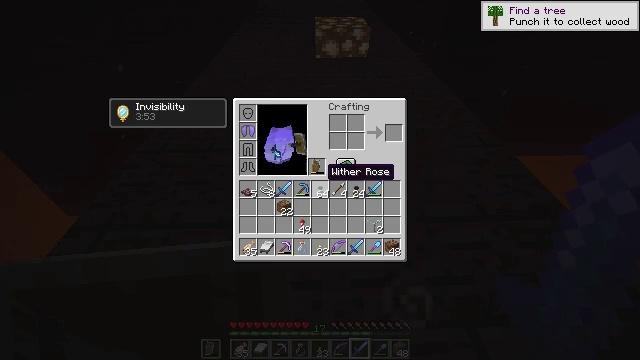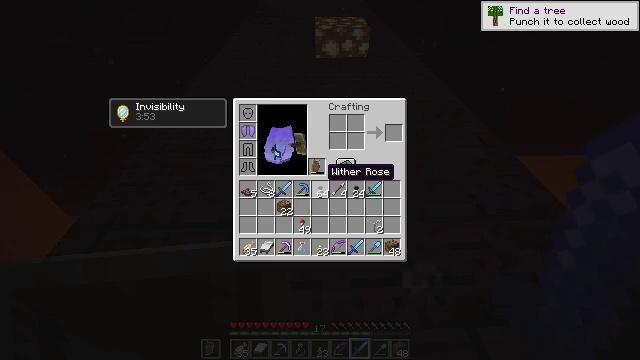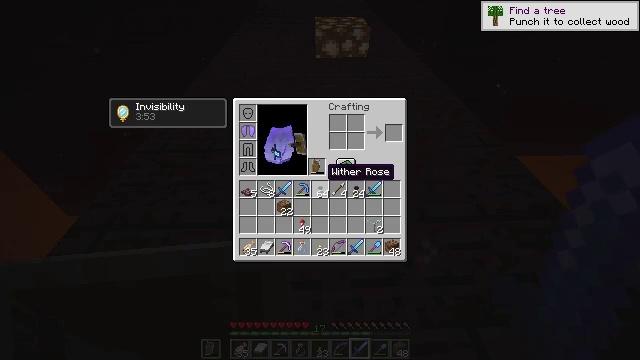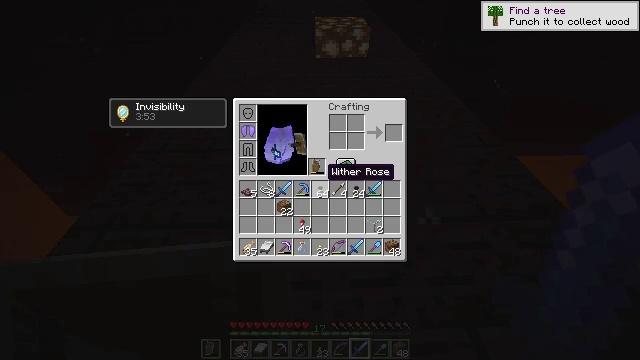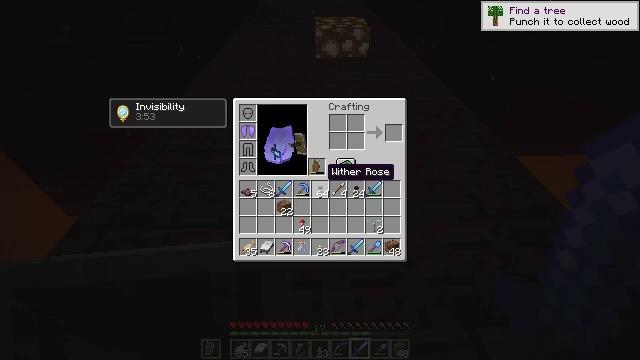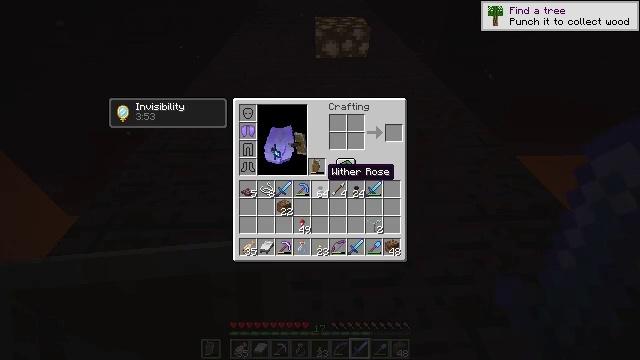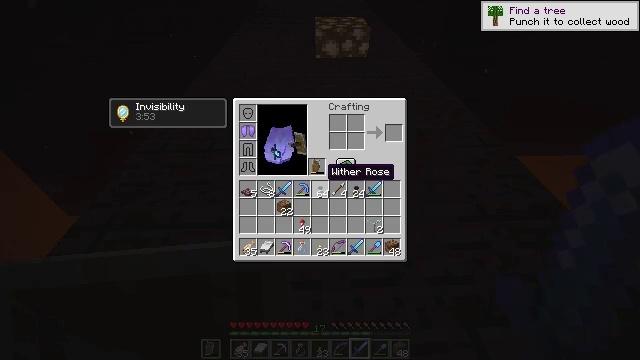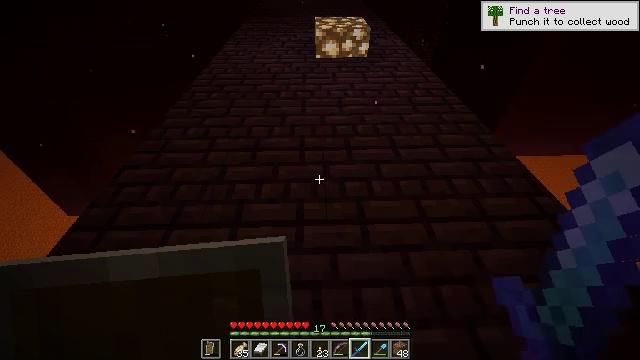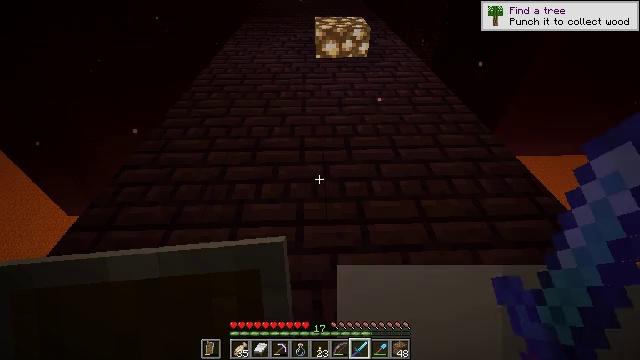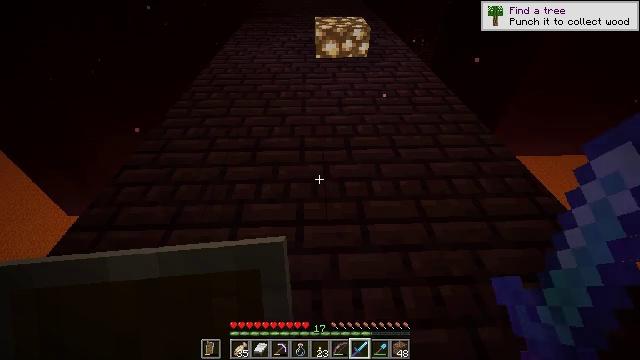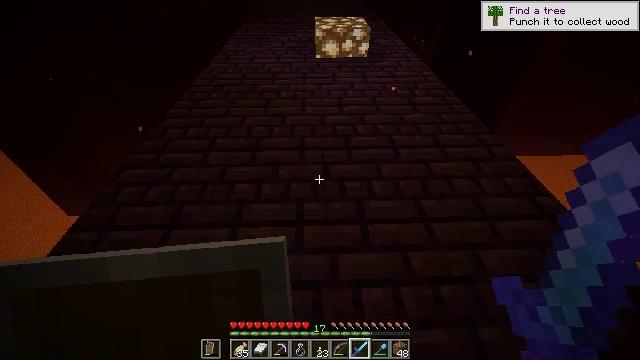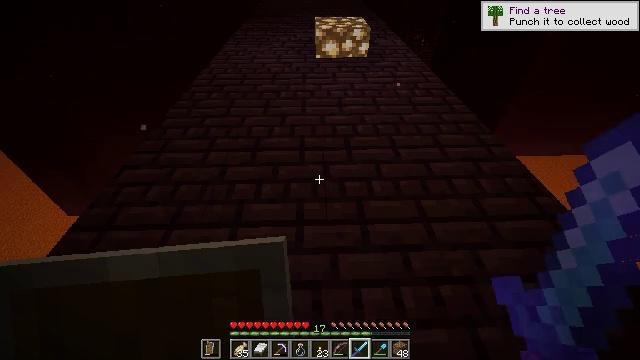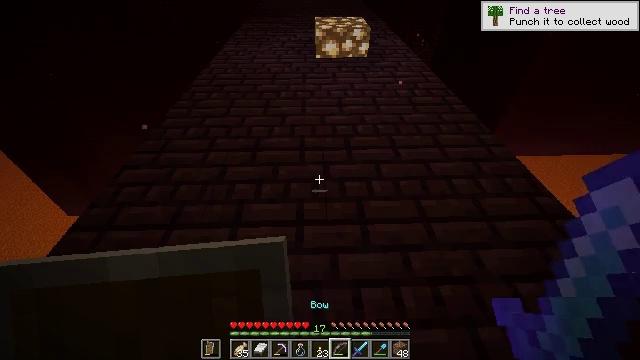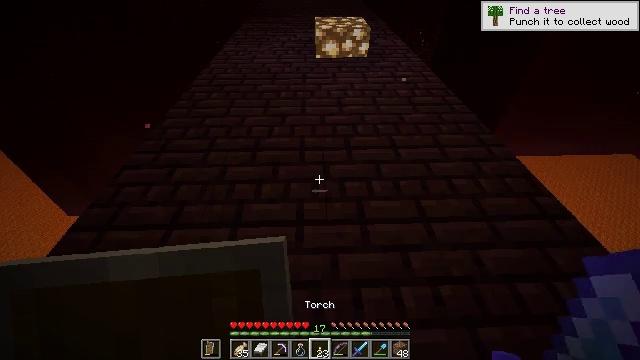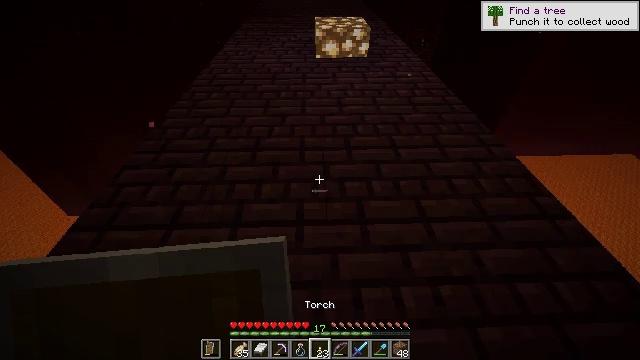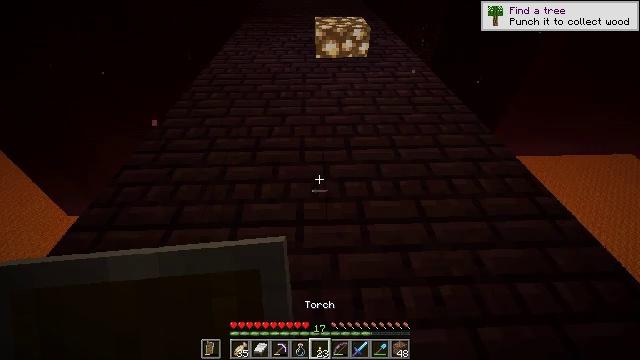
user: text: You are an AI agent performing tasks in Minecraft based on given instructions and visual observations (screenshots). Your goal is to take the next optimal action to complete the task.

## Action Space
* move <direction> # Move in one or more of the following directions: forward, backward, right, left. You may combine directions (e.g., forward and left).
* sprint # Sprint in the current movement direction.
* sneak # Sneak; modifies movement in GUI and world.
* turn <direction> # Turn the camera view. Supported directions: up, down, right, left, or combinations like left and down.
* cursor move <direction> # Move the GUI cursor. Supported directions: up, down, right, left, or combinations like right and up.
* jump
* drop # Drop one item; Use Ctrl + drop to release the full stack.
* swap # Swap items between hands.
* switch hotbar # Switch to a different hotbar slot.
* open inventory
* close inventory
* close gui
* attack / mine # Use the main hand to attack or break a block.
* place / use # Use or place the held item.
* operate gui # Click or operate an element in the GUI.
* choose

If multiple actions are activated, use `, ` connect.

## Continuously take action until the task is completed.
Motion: motion action
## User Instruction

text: Remove the nether brick slab from its place.
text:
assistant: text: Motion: no_op
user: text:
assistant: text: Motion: no_op
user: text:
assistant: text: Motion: no_op
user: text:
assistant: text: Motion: no_op
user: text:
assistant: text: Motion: no_op
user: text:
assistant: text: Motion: no_op
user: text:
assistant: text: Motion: close inventory
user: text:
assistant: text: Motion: close inventory
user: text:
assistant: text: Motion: close inventory
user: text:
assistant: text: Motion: no_op
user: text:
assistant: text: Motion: no_op
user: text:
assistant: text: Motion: no_op
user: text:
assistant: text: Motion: no_op
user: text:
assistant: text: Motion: no_op
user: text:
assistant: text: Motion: no_op
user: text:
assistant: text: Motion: no_op
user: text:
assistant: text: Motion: no_op
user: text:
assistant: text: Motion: no_op
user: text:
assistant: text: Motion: no_op
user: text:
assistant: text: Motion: no_op
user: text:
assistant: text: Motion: no_op
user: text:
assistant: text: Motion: no_op
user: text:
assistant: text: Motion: no_op
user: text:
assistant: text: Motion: no_op
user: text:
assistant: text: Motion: no_op
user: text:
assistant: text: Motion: no_op
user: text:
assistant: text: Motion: no_op
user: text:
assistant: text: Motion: no_op
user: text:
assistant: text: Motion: no_op
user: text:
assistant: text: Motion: no_op